Question: I'm using Bootstrap 3.2.0 and I have the following code:
'''
<form name="singUpForm" id="singUpForm">
<div class="top-margin">
<div class="input-append">
<label>Contact<span class="text-danger"></span></label>
<input type="url" class="span2" ng-model="Person.url" required="required">
<button class="btn" type="button">
Test
</button>
<button class="btn" type="button">
Ayuda
</button>
</div>
<div class="alert alert-warning" ng-hide='singUpForm.email.$valid' >
Ingrese una url valida.
</div>
</div>
<div class="row">
<div class="col-lg-4 text-right">
<button ng-disabled='singUpForm.$invalid' type="submit" class="btn btn-action" ng-click="signUp()">
Guardar datos
</button>
</div>
</div>
</form>
'''
I want to make the input type="url" wider traying to force it to get the 100% of the space inside the form with the two buttons on the right on the same line.
I need something like that:

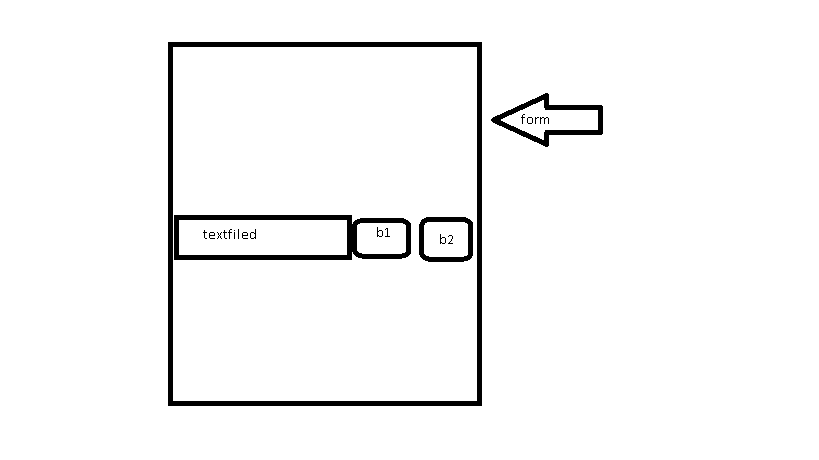
Answer: Use ''form-control'' , ''row'' and ''col''
In ''xs'' screen you can change the class as ''col-xs-6'' in both columns
# UPDATED DEMO
'''
<div class="input-append">
<label>Contact<span class="text-danger"></span></label>
<div class="row">
<div class="col-md-10 col-sm-9 col-xs-12 col-lg-10">
<input type="url" class="form-control" ng-model="Person.url" required="required" />
</div>
<div class="col-md-2 col-sm-3 col-xs-12 col-lg-2">
<button class="btn" type="button">
Test
</button>
<button class="btn" type="button">
Ayuda
</button>
</div>
</div>
</div>
'''